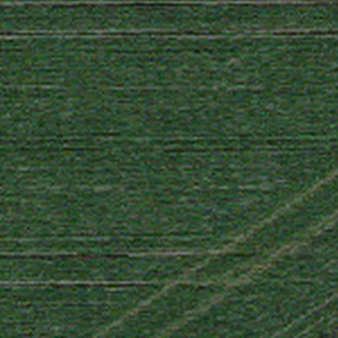
Label: other